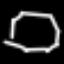
Label: octagon